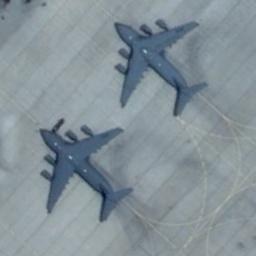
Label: airplane